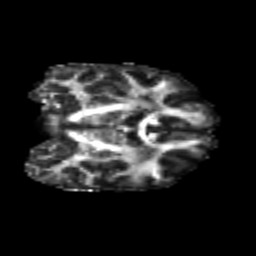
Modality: FA
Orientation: coronal
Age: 24
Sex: female
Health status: healthy
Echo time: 0.074 s